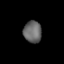
Tissue: lung
Cell type: Others
Senescence score: 0.2391
Nuclear area (px): 383
Mean DAPI intensity: 102.739